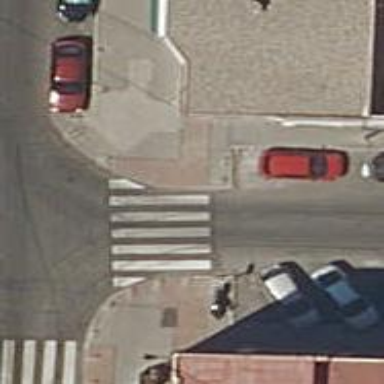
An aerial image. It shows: Footway made of paving stones with uncontrolled crossing.